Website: macys
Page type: gifting
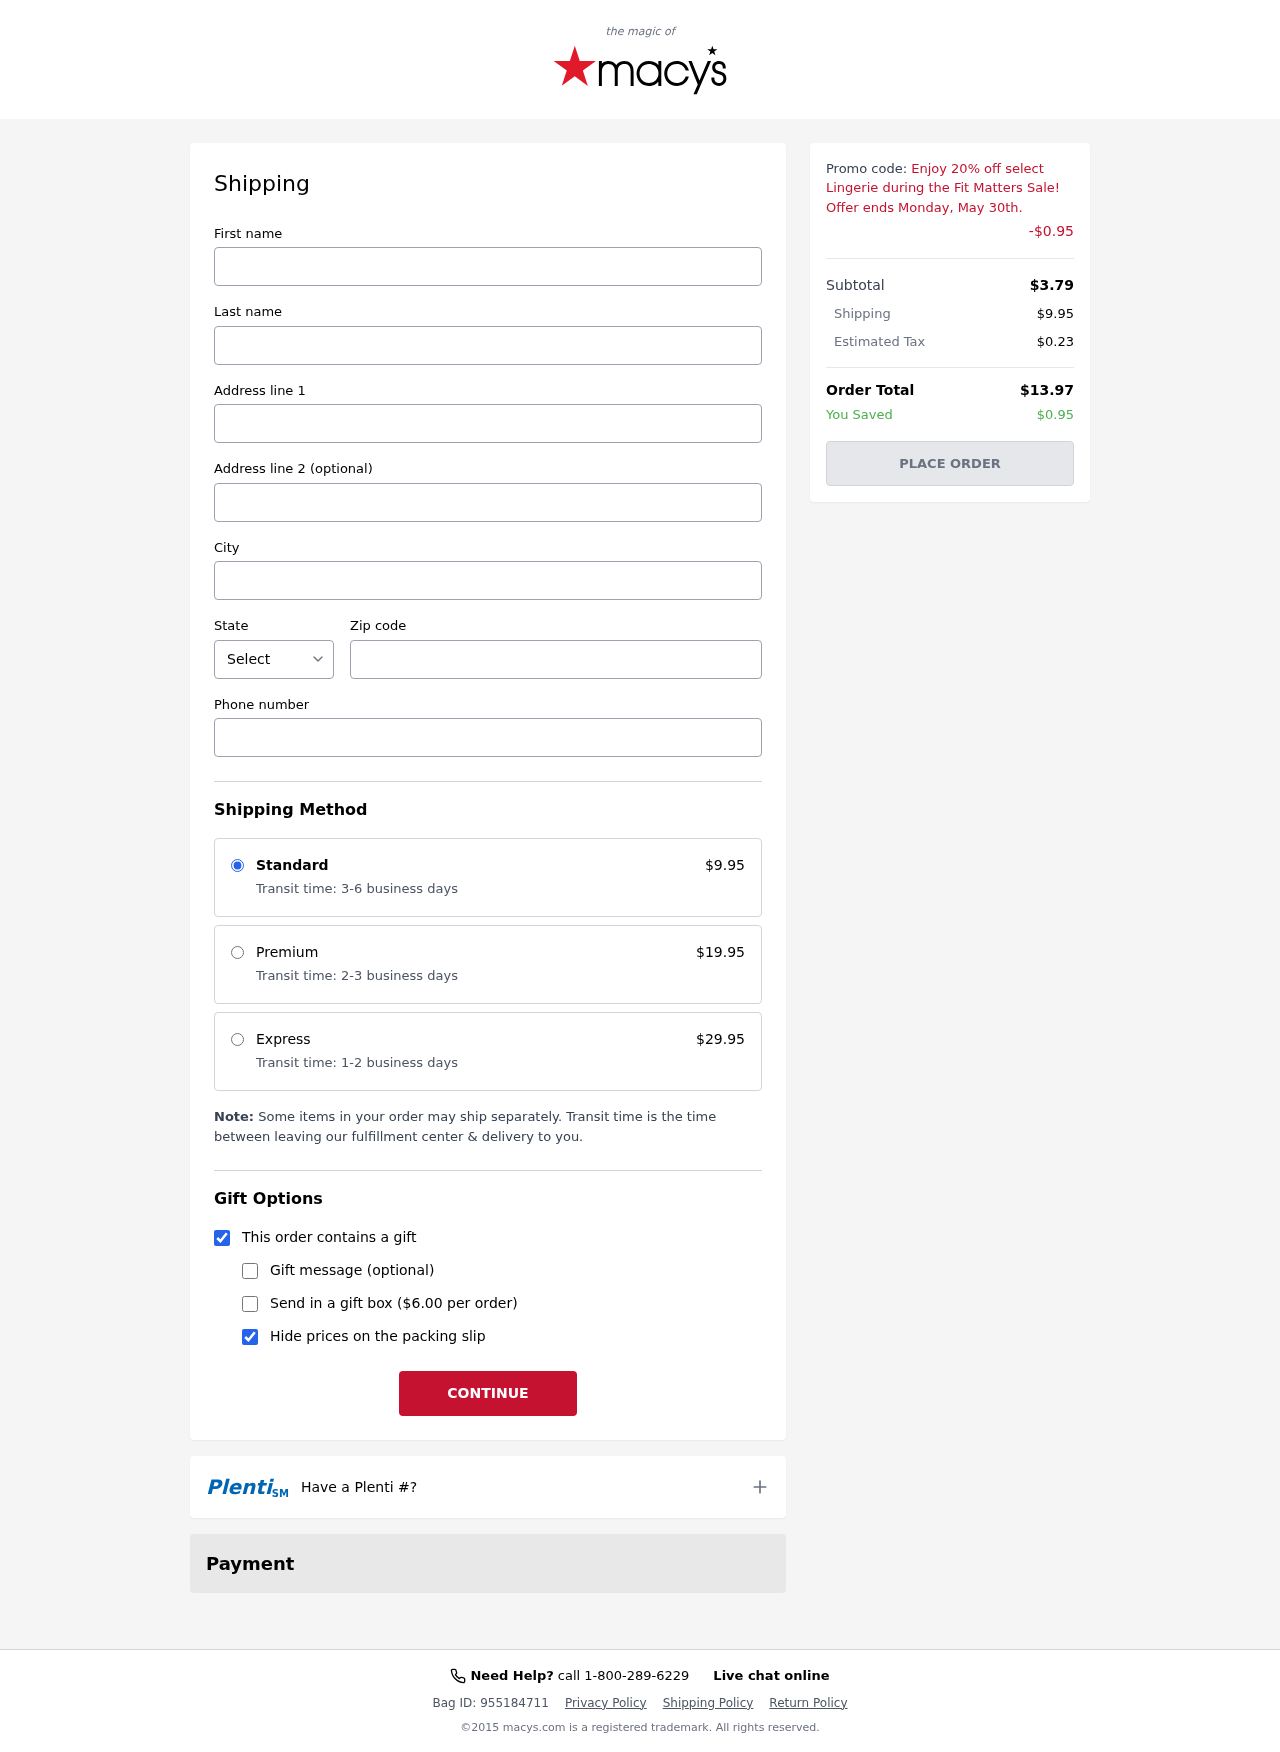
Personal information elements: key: PII_CITY
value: East Kelseymouth
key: PII_FIRSTNAME
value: Jacob
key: PII_LASTNAME
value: Tucker
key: PII_PHONE
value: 3806531345
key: PII_POSTCODE
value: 20471
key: PII_STATE_ABBR
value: RI
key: PII_STREET
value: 9565 Jennifer Bridge Apt. 471
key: PII_STREET2
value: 72398 Alvarado Well
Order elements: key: ORDER_SHIPPING_COST
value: $9.95
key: ORDER_DISCOUNT
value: -$0.95
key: ORDER_SUBTOTAL
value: $3.79
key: ORDER_TAX
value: $0.23
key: ORDER_TOTAL
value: $13.97
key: ORDER_SAVINGS
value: $0.95